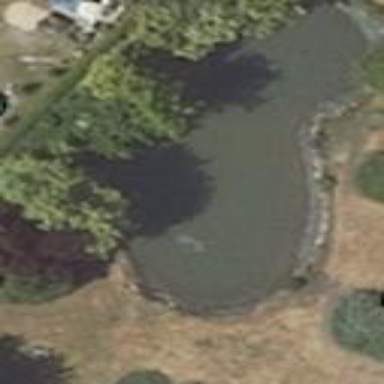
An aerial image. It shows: Serene pond surrounded by nature.